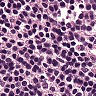
Metastatic tissue present: no